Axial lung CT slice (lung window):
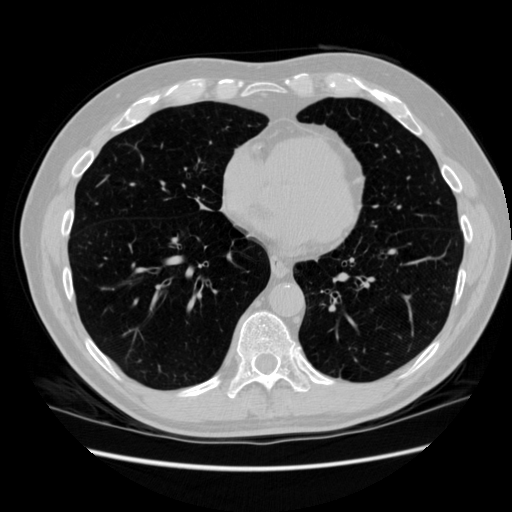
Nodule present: no